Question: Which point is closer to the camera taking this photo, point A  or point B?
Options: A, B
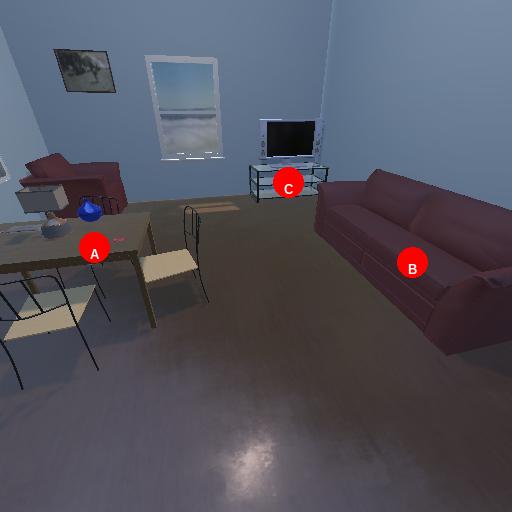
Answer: A